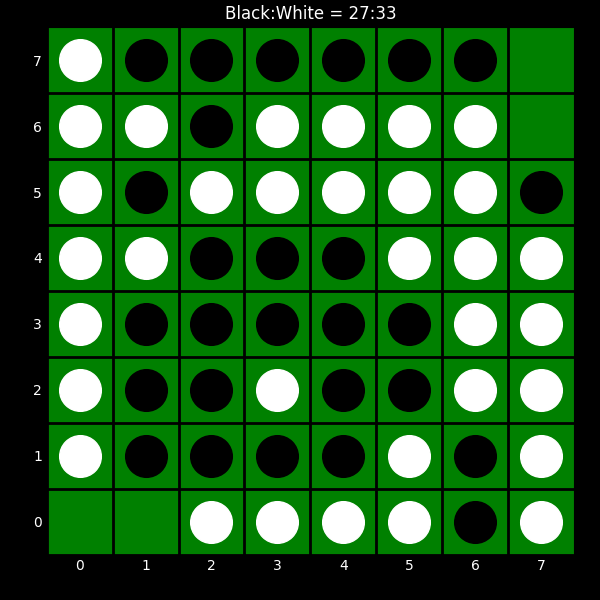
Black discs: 27
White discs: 33